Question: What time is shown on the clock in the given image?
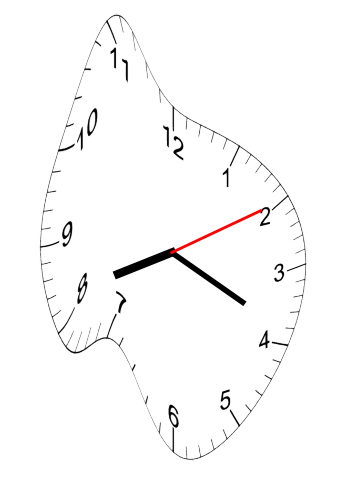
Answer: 08:19:10